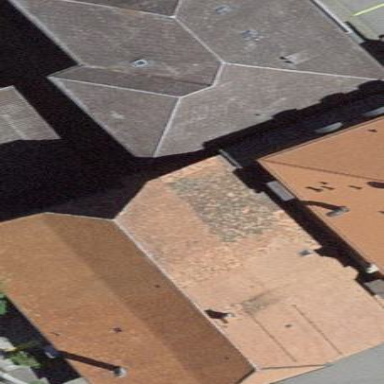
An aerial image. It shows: Brown building with red half-hipped roof made of roof tiles.